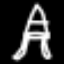
Label: The Eiffel Tower